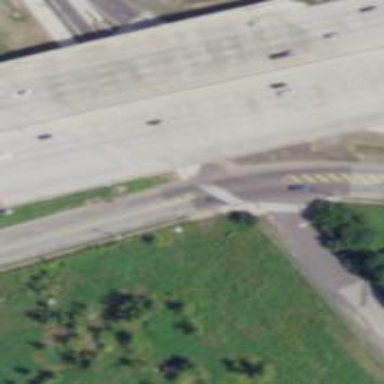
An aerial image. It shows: Stop road.